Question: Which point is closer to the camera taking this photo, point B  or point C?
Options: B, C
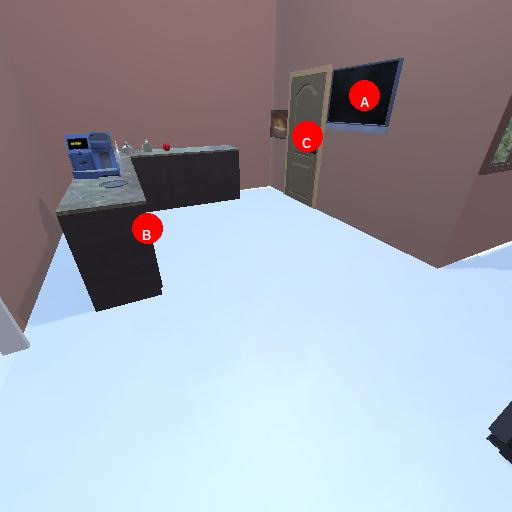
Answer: B